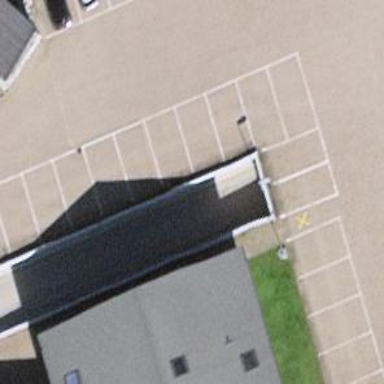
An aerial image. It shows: Parking entrance.